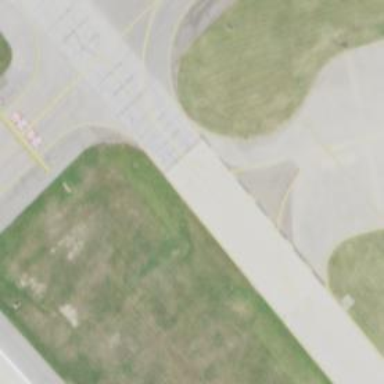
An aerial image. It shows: View of taxiway at the airport.